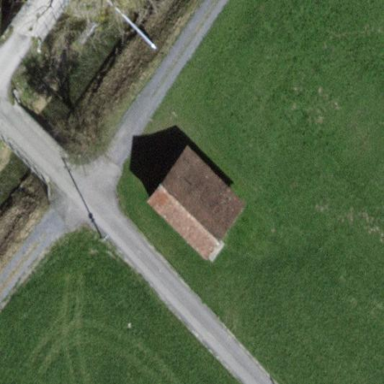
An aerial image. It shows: Shed building.